Question: I have this app which has 4 activities in a linear path, really simple navigation :
A -> B -> C -> D
All the activities share the same background image and all have a couple of regular buttons, a textview or an edittext. All of which are defined in separate views xml files.
The background is a gradient and is kind of heavy. Around 3 megs as an uncompressed bitmap.
The app does nothing yet, the only logic in it, is for starting activities and closing them on button clicks
I tried to use MAT to find a memory leak but couldn't find anything. The biggest retained size in my app is 656(ko?) the total retained size for the app is 1520(ko?) and I can't find any object that would be duplicated.
Which by the way completely contradicts dumpsys which shows 27300(ko?) allocated
1. When I navigate UP, I see an increase of memory usage equivalent to the background size.
2. When I navigate DOWN, closing the activities with the back button or a finish command, the memory usage of the app does not decrease.
3. If I go from A to D then back to B and rotate the screen, the app force closes with an OutOfMemory Exception.
1. Why would Android decompress multiple times the same background, once per activity ? Seems inefficient.
2. Is it possible to overcome this problem by using themes or will I see the same "allocate 1 background by activity" weirdness ?
3. Why are the activities not reclaimed when closed ?
4. Why are MAT and dumpsys presenting different numbers ?
At exactly the same time I have :
dumpsys meminfo :
'''
Applications Memory Usage (kB):
Uptime: 74006853 Realtime: 110962243
** MEMINFO in pid 22683 [com.kayenko.sosadresse] **
native dalvik other total
size: 20820 5767 N/A 26587
allocated: 18751 2901 N/A 21652
free: 312 2866 N/A 3178
(Pss): 1357 201 16782 18340
(shared dirty): 2264 1804 5456 9524
(priv dirty): 1280 116 16032 17428
Objects
Views: 0 ViewRoots: 0
AppContexts: 0 Activities: 0
Assets: 2 AssetManagers: 2
Local Binders: 18 Proxy Binders: 16
Death Recipients: 1
OpenSSL Sockets: 0
SQL
heap: 0 MEMORY_USED: 0
PAGECACHE_OVERFLOW: 0 MALLOC_SIZE: 0
'''
And this dominator tree :

Thansk to anyone with a clue on what I'm suppose to look for.
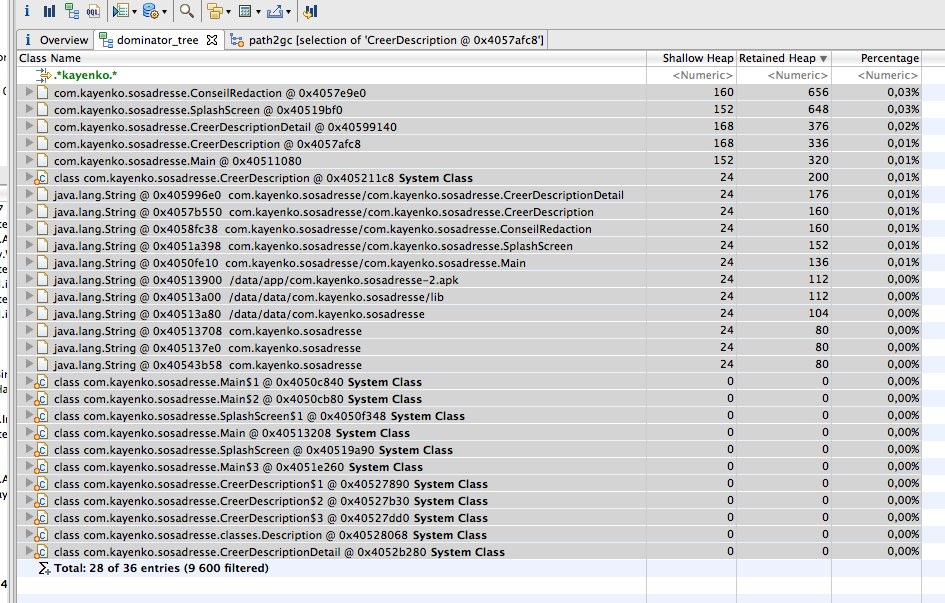
Answer: Memory is a very tricky subject in Android.
Every app gets a heap memory limit depending on the device. This heap memory is the dalvik memory plus the native memory, and you can see it as the total column in the 'dumpsys meminfo' results. The dalvik memory deals with everything except with the bitmaps, that are allocated in the native memory (this is true for Android versions before Honeycomb).
Having said that I can only answer to some of your questions:
1. As far as I know, Android will always allocate memory for Bitmaps, even if they are the same. Therefore, in your case, every activity allocates memory for your background.
2. I don't know if its better to work with themes, you'll have to try that.
3. On one hand, activities are not reclaimed while the device has enough memory to deal with the next activity. Every activity is pushed to a pile from where it is recovered when you pressed the back button. In case Android needs more memory it removes one activity from the pile deallocating its memory (going back to question number one, maybe this is the reason for not sharing memory). On the other hand, you can set the activities launchMode to change this behaviour (have a look here).
4. I think MAT doesn't show native memory data. Use dumpsys meminfo's native column to see how much allocated memory for Bitmaps you have.
I have had hard times dealing with OutOfMemory problems myself. Now I have a much more clear idea
of how it works and I am able to work with large files without running out of memory. I would highly recommend these two resources that helped me a lot:
- <URL>
Good luck!